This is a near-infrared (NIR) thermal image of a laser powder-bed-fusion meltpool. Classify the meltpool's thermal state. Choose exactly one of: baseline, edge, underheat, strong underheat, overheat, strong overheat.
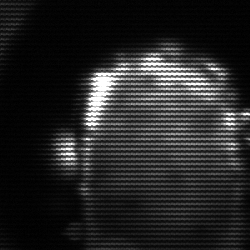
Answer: baseline